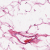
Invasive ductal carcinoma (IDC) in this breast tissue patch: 0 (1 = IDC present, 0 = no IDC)